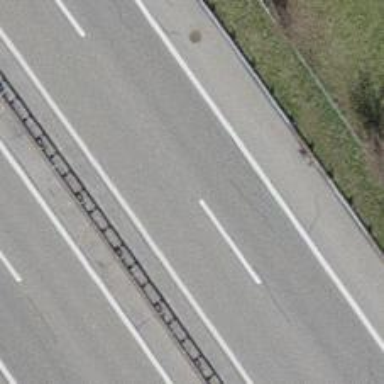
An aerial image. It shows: Motorway.